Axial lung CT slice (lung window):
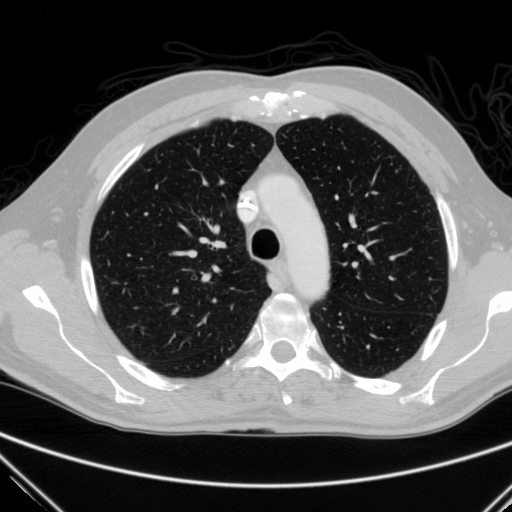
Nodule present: no